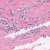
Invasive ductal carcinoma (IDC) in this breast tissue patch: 0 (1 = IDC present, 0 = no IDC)